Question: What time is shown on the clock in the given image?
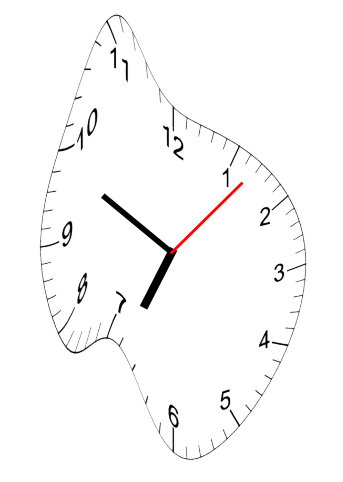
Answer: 06:49:07